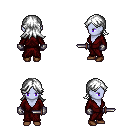
a pixel art fantasy rpg character, female body template, dark elf, purple skin, red robe, metal pants, white loose hair, metal gloves, brown shoes, dagger, four views (front, back, left, right), 2x2 character sprite sheet, small pixel art, hard edges, no anti-aliasing